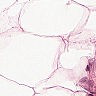
Metastatic tissue present: no